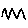
Label: zigzag